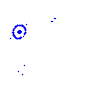
Particle: proton